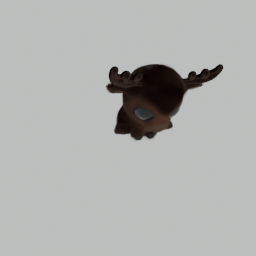
Label: animals